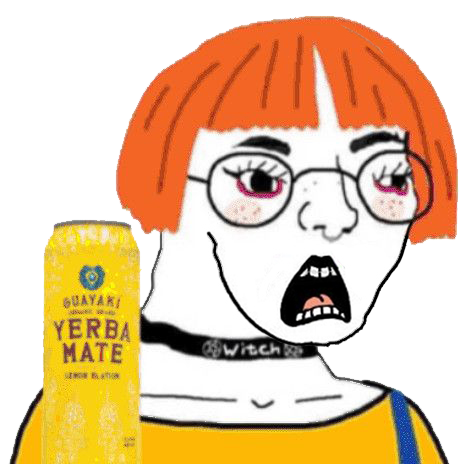
Label: 5_Arthoe